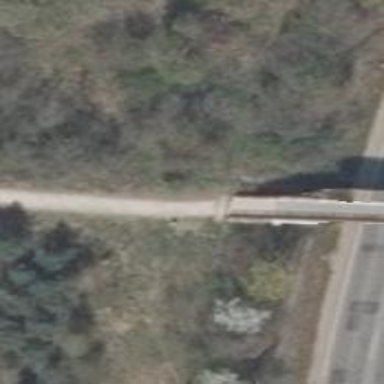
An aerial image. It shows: Footway road on concrete bridge.